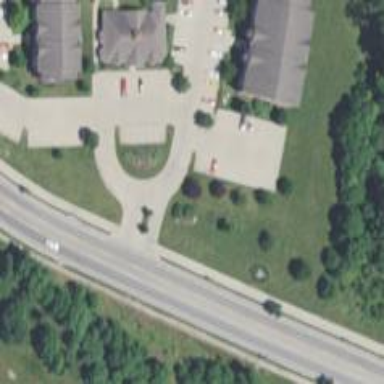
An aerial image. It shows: Driveway.